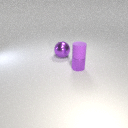
small purple metal cylinder below small purple rubber cylinder